Question: I've been trying to get an effect where:
1. Icon Font is shown, text beside it is hidden.
2. when hover on an icon, slide in the text that is hidden. Slide in from the right.
Here is what I've tried so far:
(Since it will take to much time, replaced icons with some random keyboard symbols)
<URL>
'''
ul li { display: inline-block; list-style-type: none; margin-right: 10px; background: #eee; }
ul li span { display: inline-block; }
ul li a { display: inline-block; width: 0; height: 0; overflow: hidden; }
ul li:hover a { transition: all 1s ease-out; width: 100%; height: auto; }
'''

This is the effect I'm trying to accomplish. Text and and width of comment slides from the right. But there are other icons besides this one. I hope its also possible to slide those when the width of the background expands.
So is this possible, if so how?
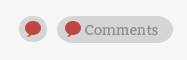
Answer: Here's your demo with some work done on the CSS. It's a little long winded but gets the job done without JavaScript using only CSS transitions for animation. For some reason it animated better using 'max-width' instead of 'width' but I'm not sure why.
### Demo: http://jsfiddle.net/Marcel/h9EX9/1/
When implementing properly, you might want to use an extra wrapper element to animate instead of the '<a>' as you will have multiple '<a>' elements in the "tags" button for example.